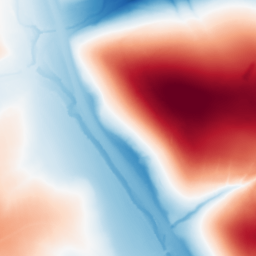
Category: trend_removal
Decomposition family: polynomial_high
Decomposition parameters: degree: 5
Upsampling method: linear_exact
Upsampling parameters: scale: 8
Upsampling scale: 8